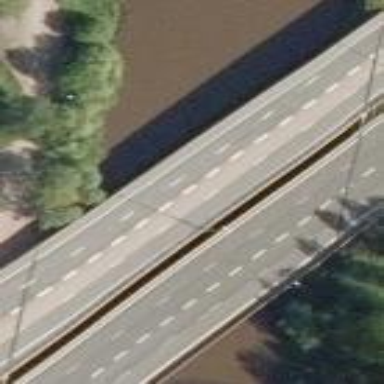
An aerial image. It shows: Bridge with beam structure.